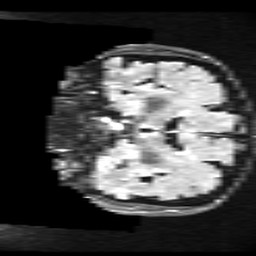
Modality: FLAIR
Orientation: coronal
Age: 60
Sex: male
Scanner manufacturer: ge
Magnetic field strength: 3 T
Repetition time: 11 s
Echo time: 0.1497 s